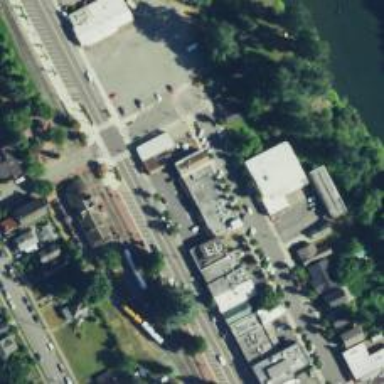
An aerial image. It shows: Supermarket.